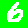
Digit: 6